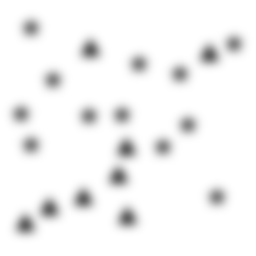
Squares: 0
Triangles: 8
Stars: 12
Total shapes: 20